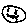
Label: smiley face